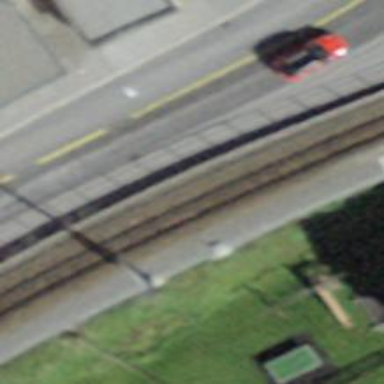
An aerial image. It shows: Narrow gauge railway with electrified contact lines.